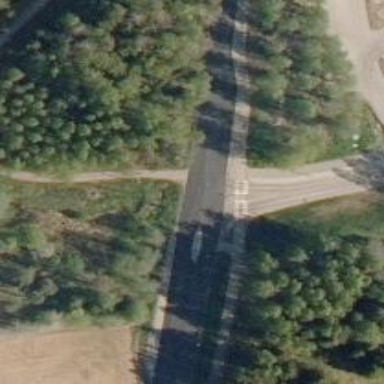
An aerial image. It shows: Uncontrolled zebra crossing with pedestrian island.